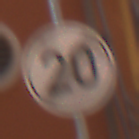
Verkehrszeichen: EndeGeschwindigkeit20
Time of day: MorningAfternoon
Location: Outdoor (Urban)
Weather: Clear
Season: NotSpecified
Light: Natural